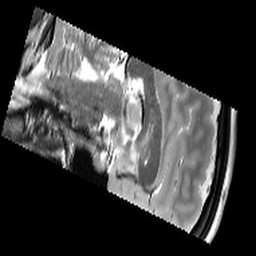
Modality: T2starw
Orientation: sagittal
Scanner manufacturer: siemens
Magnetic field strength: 3 T
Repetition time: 9.86 s
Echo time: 0.05 s